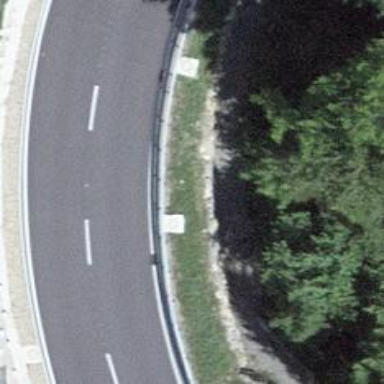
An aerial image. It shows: Path on bridge.